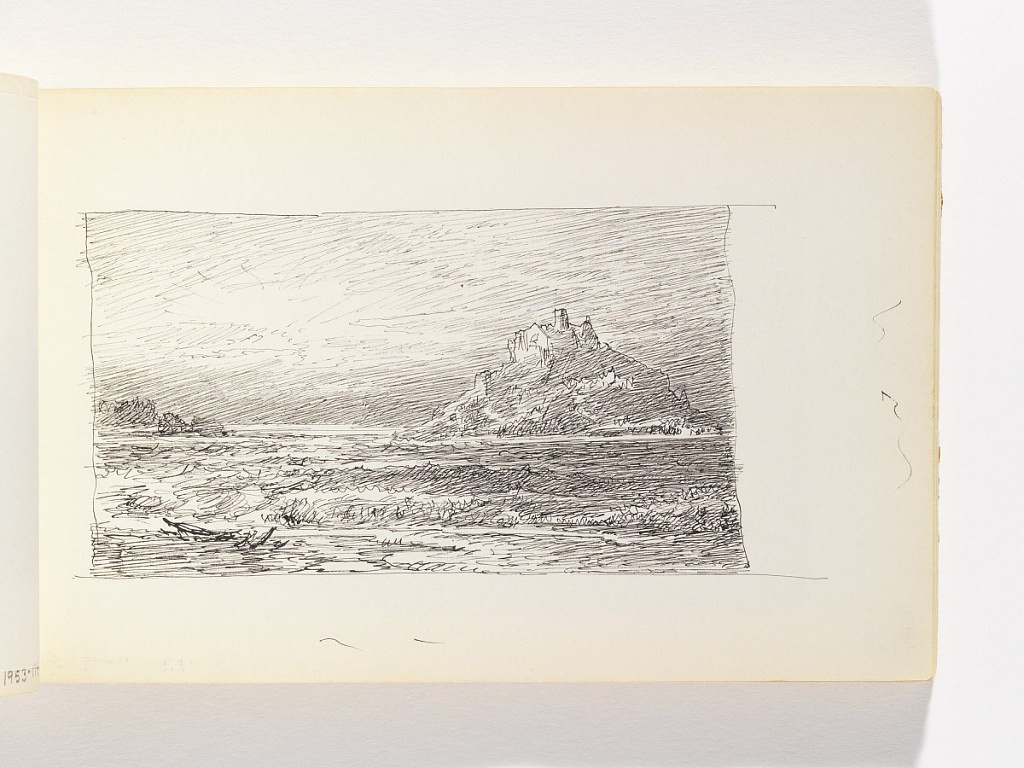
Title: Distant Island with Church and Possible Debris
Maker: William Trost Richards, American, 1833–1905
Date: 1890–1900
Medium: Pen and black ink on off-white wove paper
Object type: Sketchbook folio
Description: View out to sea from beach, with possible shipwreck debris in bottom left onshore. In distance, at right, large island with a structure at its highest point. On horizon, at left, what could be rocks or a distant outcropping.